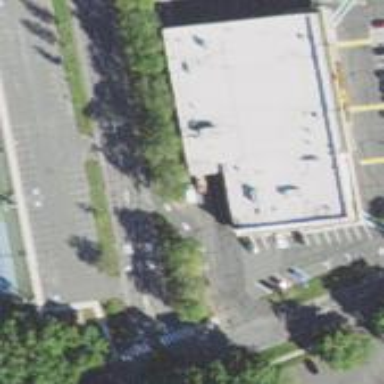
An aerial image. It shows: Retail building housing supermarket.